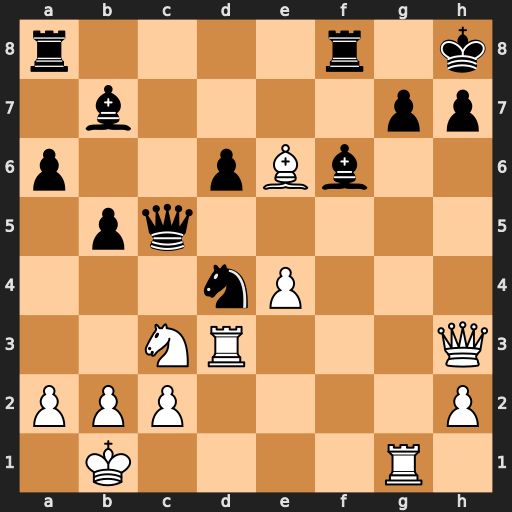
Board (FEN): r4r1k/1b4pp/p2pBb2/1pq5/3nP3/2NR3Q/PPP4P/1K4R1
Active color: w
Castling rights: -
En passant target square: -
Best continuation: Qxh7+ Kxh7 Rh3+ Bh4 Rxh4+ Qh5 Rxh5#